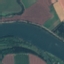
Land use / land cover class: River